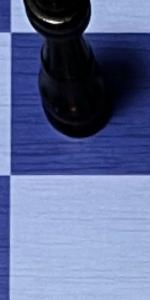
Label: Empty